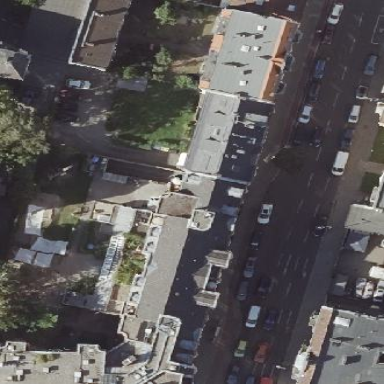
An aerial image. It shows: Residential building with gabled roof.